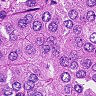
Metastatic tissue present: yes